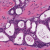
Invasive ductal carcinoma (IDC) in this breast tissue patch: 1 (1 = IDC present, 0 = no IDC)